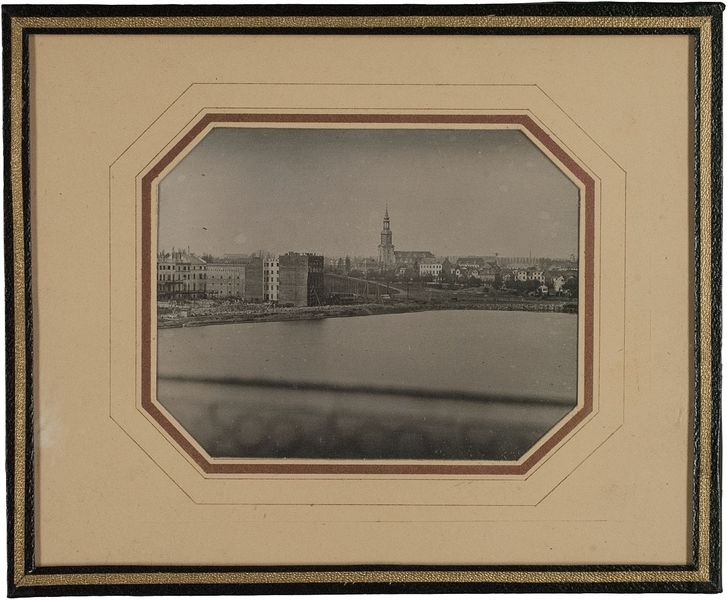
Titel: Die Binnenalster mit St. Georg und der St. Georg Kirche
Künstler: Carl Ferdinand Stelzner
Standort: Hamburg
Institution: Museum für Kunst und Gewerbe Hamburg
Schlagwörter: stadt, haus, kirche, ort, dorf, foto, fotografie, photographie, stadtansicht, wohnhaus, photo, tower, georg, buildings, architekturfotografie, etagenhaus, aussenbau, landschaften, lichtbild, daguerreotypie, landschaftsphotographie, landschaftsfotografie, historische, st, alte stadtansicht, architekturphotographie, bildwerke, anxiety, alster, angewandte und bildende kunst, hessische systematik, gewässer, gewässern, seestücke, alte ansicht, gebäude, örtlichkeit, straße, stätte, wohngebäude, bridge, grey sky, black and white image in a brown frame, lake surrounded by buildings, tristesse und traurigkeit